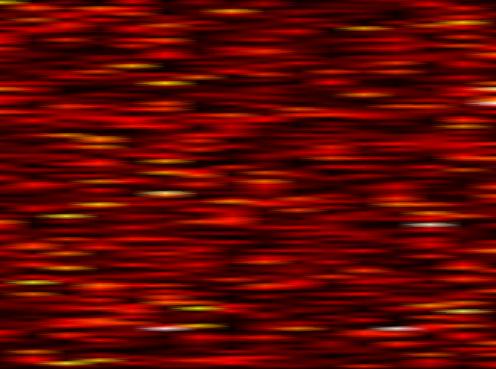
Label: FOFDM